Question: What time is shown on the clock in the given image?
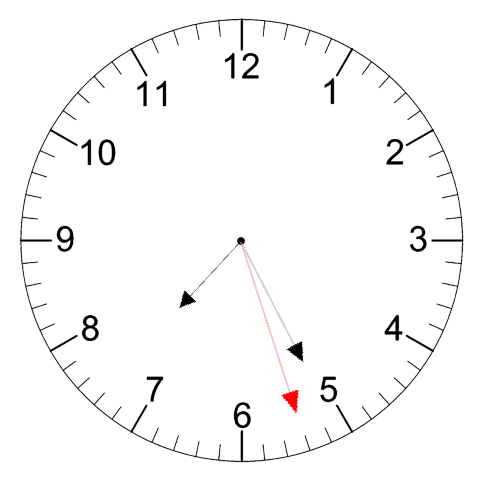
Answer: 07:25:27